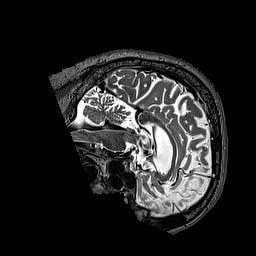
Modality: T2w
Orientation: sagittal
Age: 70
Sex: male
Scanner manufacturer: siemens
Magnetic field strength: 3 T
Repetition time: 3.2 s
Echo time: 0.567 s